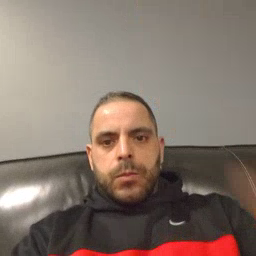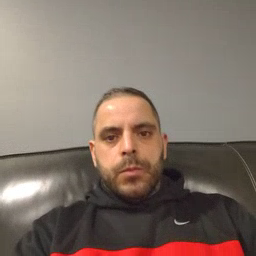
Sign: grandpa